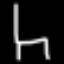
Label: chair